Current action and preconditions to check: trajectory_clear

Your task: For each precondition in the list above, predict whether it will hold at this action.

Consider the current scene as observed from the mobile robot's camera, and analyze the predicted future states of all dynamic agents (e.g., people, animals, vehicles, or any moving entities) within the NEXT SECOND.

IMPORTANT: Only answer "very likely" if you are absolutely certain—based on strong, clear evidence—that a dynamic agent will violate the precondition in the predicted future state. Do NOT answer "very likely" for unlikely, ambiguous, or low-probability risks.

Ask yourself for each precondition: Is there a high probability, with clear and convincing evidence, that the predicted future states of any dynamic agent will interfere with the predicted future state of the currently executing action within the NEXT SECOND, causing that precondition to fail?

Assess the risk level based on these predictions. Use "likely" or "very likely" if motions create a clear risk of interference.

Use "neutral" or "improbable" if agents are nearby but their predicted paths are clearly diverging or non-conflicting.

Failure Risk Categories: "very improbable", "improbable", "neutral", "likely", "very likely"

Answer Format: Output ONLY the probability_of_failure value from these categories: "very improbable", "improbable", "neutral", "likely", "very likely"

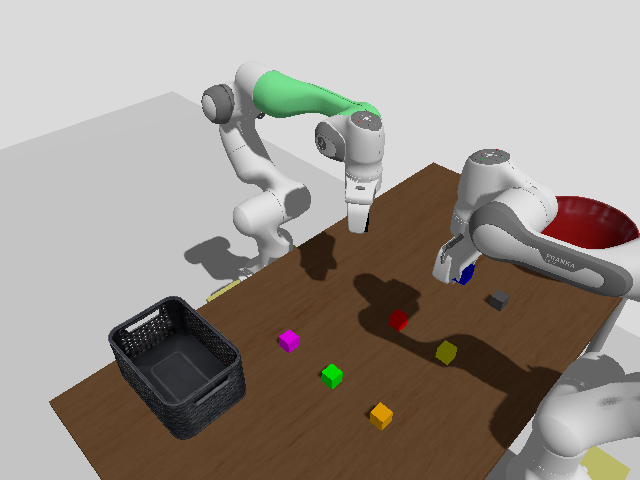

Answer: improbable